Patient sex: M
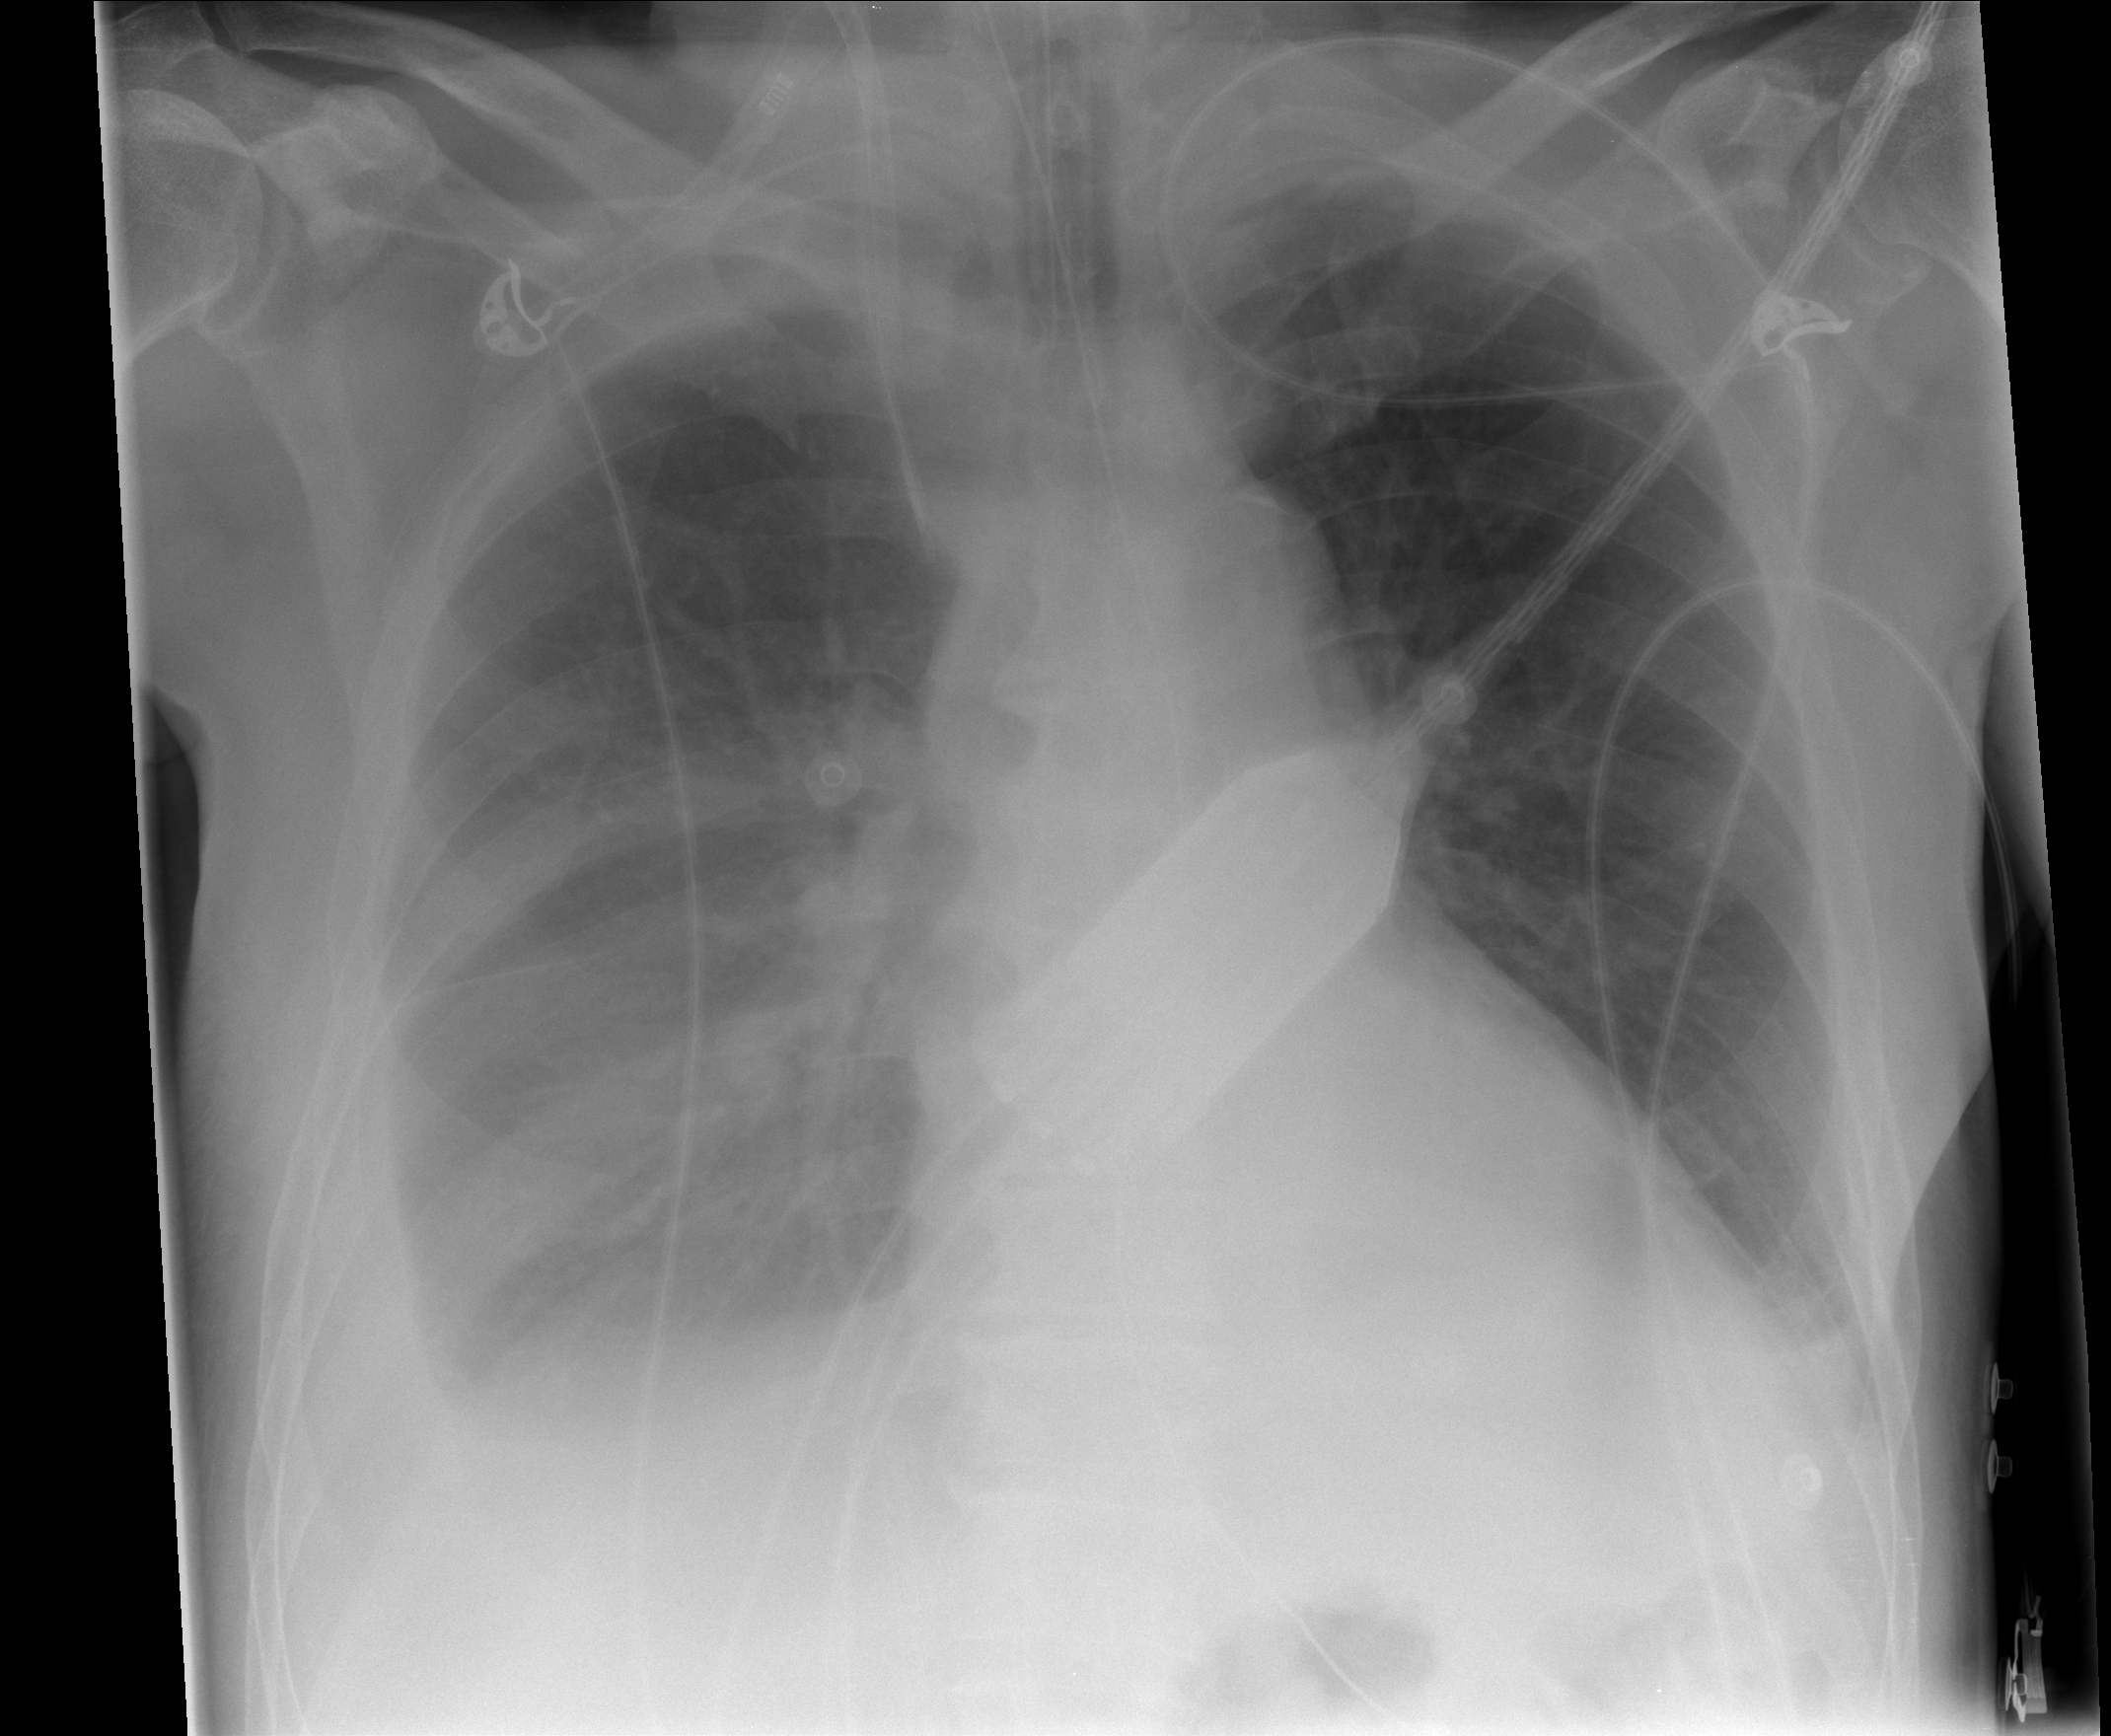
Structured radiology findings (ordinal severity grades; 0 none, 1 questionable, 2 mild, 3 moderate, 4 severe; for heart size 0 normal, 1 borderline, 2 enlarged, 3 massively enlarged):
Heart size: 0
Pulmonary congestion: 2
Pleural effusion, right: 3
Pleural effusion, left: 1
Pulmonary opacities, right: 0
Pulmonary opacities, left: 0
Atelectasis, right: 3
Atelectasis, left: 2